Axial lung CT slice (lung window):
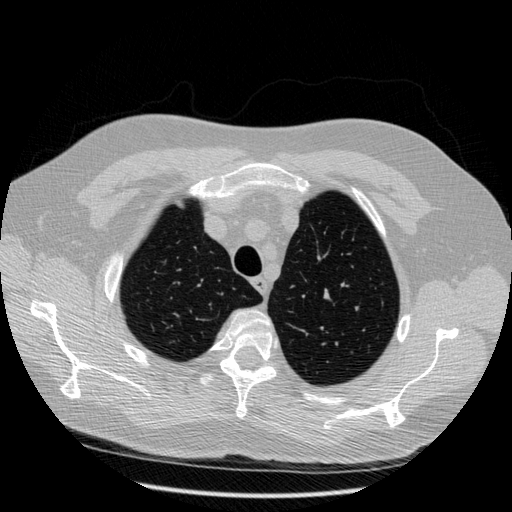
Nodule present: no